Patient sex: M
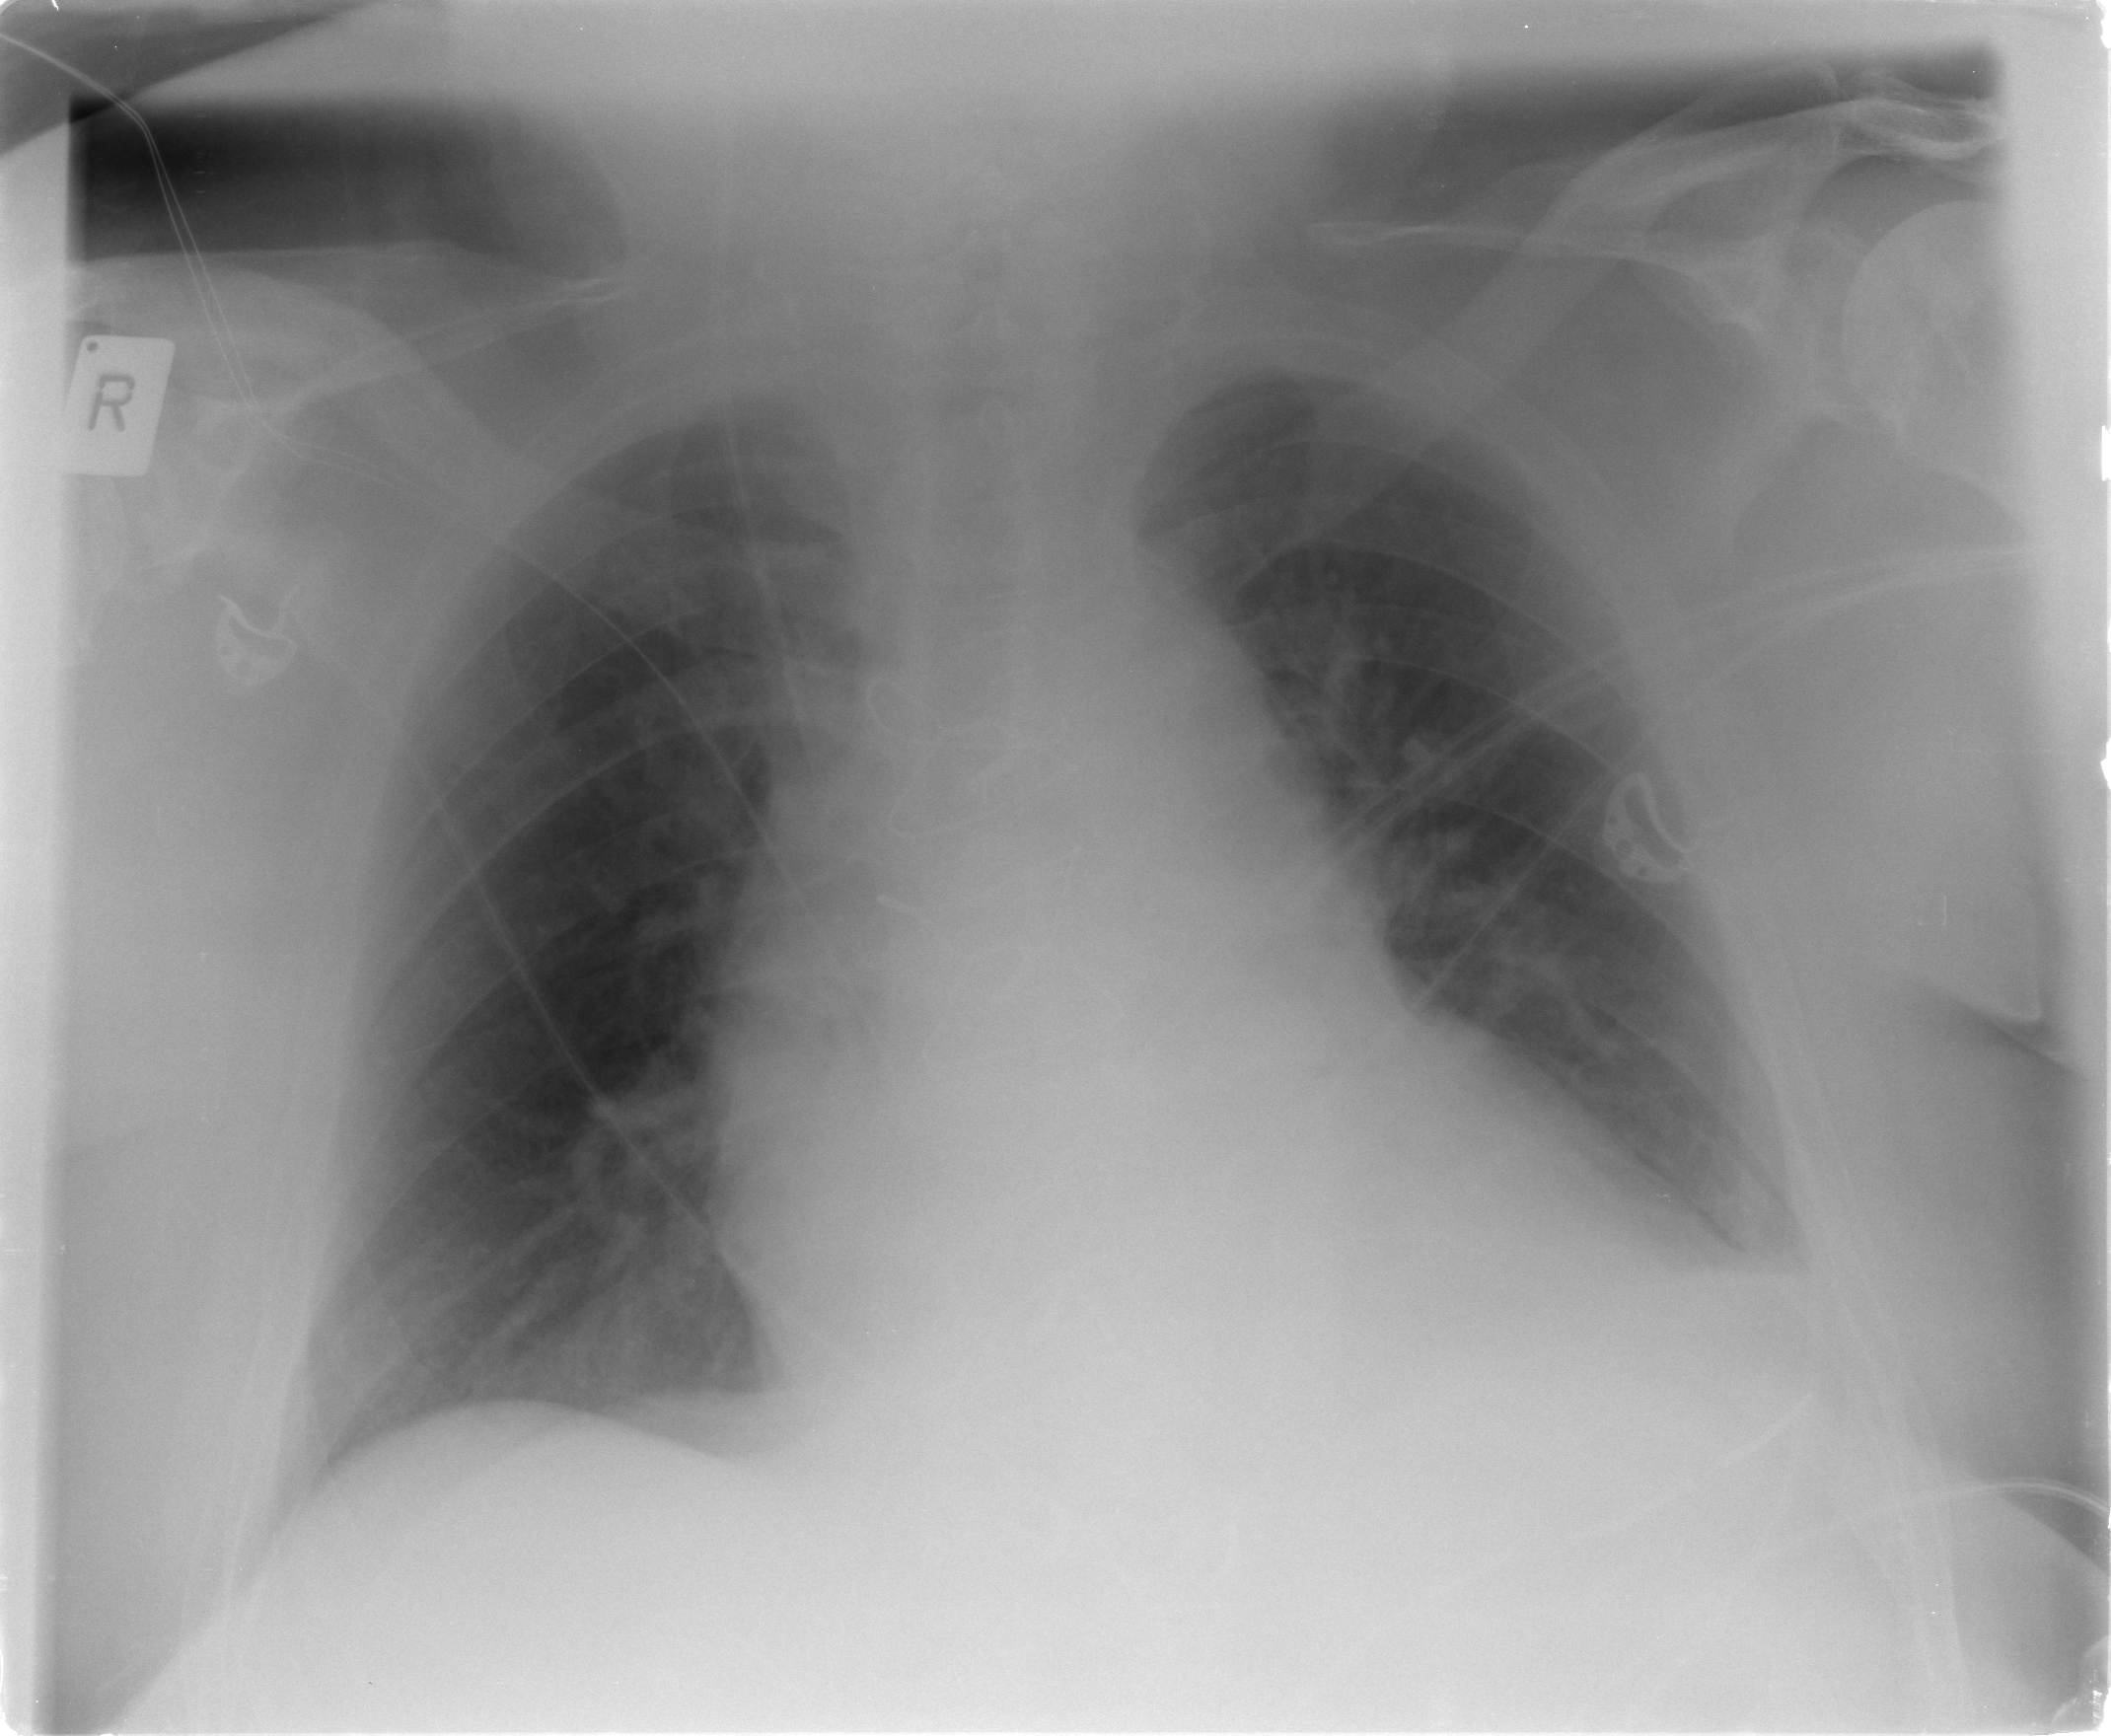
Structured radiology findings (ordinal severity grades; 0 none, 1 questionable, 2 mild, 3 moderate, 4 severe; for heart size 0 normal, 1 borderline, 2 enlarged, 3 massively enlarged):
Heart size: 2
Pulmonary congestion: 2
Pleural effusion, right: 0
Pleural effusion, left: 2
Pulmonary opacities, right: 0
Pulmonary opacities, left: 0
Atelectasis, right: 0
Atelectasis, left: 3